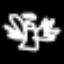
Label: angel